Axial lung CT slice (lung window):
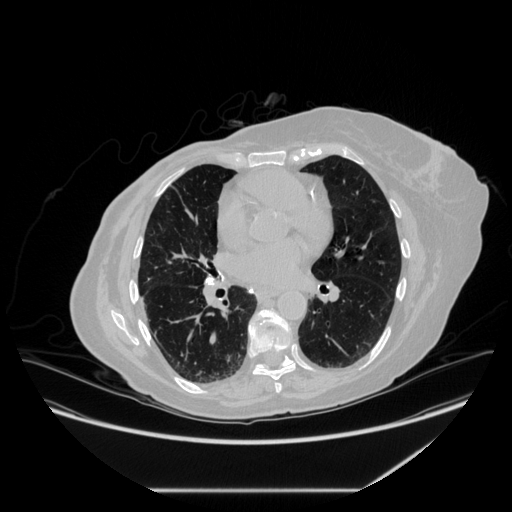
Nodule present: no